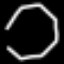
Label: octagon